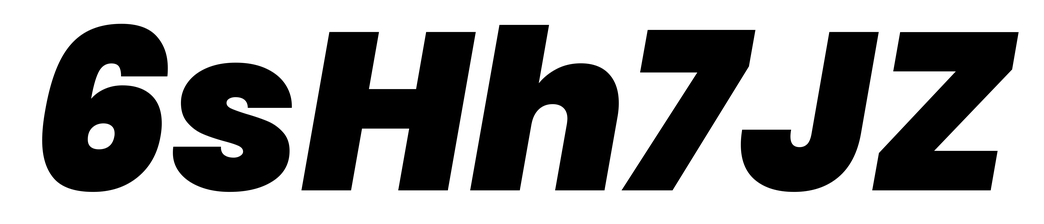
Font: Poppins-BlackItalic